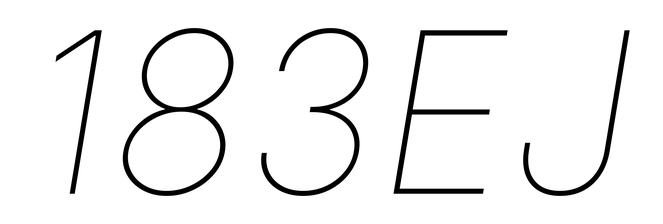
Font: Inter-Italic_Thin_Italic